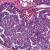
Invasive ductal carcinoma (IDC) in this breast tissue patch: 0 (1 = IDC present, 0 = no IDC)